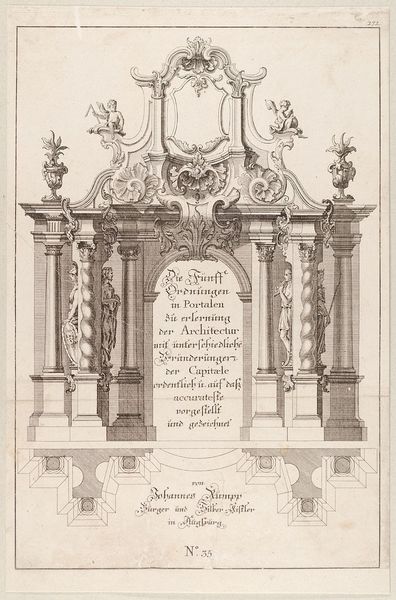
Titel: Grund- und Aufriss eines Portals
Künstler: Martin Engelbrecht
Standort: Hamburg
Institution: Museum für Kunst und Gewerbe Hamburg
Schlagwörter: weiß, braun, grau, schwarz, rokoko, engel, schrift, grafik, graphik, ornamente, fotografie, photographie, unterschrift, druckgraphik, druckgrafik, stich, entwurf, kunstgewerbe, portal, statuen, plan, putten, kupferstich, kunsthandwerk, verzierungen, amoretten, grundriss, aedicula, rocaille, style, reproduktionen, industriedesign, druckerzeugnisse, architekturdarstellungen, ädikula, gebäudes, ornamentstich, säulenordnungen, musterbücher